Придумайте цепь постоянного тока, состоящую только из резисторов, удовлетворив следующим четырём требованиям: 1) Цепь должна иметь 4 клеммы — $A$, $B$, $A'$ и $B'$ — такие, что при разомкнутых $A'$ и $B'$ сопротивление между $A$ и $B$ равно $R_{A'B'}=8.0~\Omega$ и при разомкнутых $A$ и $B$ сопротивление между $A'$ и $B'$ тоже равно $R_{AB}=8.0~\Omega$. 2) Когда на концы $A$ и $B$ подано напряжение $V_{AB}=1.0~\text{В}$ ($+$ на $A$ и $-$ на $B$), напряжение между $A'$ и $B'$ равно $V^*_{A'B'}=0.1~\text{В}$ ($+$ на $A$ и $-$ на $B$), а когда на концы $A'$ и $B'$ подано напряжение $V_{A'B'}=1.0~\text{В}$, напряжение между $A'$ и $B'$ также равно $V^*_{AB}=0.1~\text{В}$. 1) Цепь должна иметь 4 клеммы — $A$, $B$, $A'$ и $B'$ — такие, что при разомкнутых $A'$ и $B'$ сопротивление между $A$ и $B$ равно $R_{A'B'}=8.0~\Omega$ и при разомкнутых $A$ и $B$ сопротивление между $A'$ и $B'$ тоже равно $R_{AB}=8.0~\Omega$. 2) Когда на концы $A$ и $B$ подано напряжение $V_{AB}=1.0~\text{В}$ ($+$ на $A$ и $-$ на $B$), напряжение между $A'$ и $B'$ равно $V^*_{A'B'}=0.1~\text{В}$ ($+$ на $A$ и $-$ на $B$), а когда на концы $A'$ и $B'$ подано напряжение $V_{A'B'}=1.0~\text{В}$, напряжение между $A'$ и $B'$ также равно $V^*_{AB}=0.1~\text{В}$. 1) Цепь должна иметь 4 клеммы — $A$, $B$, $A'$ и $B'$ — такие, что при разомкнутых $A'$ и $B'$ сопротивление между $A$ и $B$ равно $R_{A'B'}=8.0~\Omega$ и при разомкнутых $A$ и $B$ сопротивление между $A'$ и $B'$ тоже равно $R_{AB}=8.0~\Omega$. 2) Когда на концы $A$ и $B$ подано напряжение $V_{AB}=1.0~\text{В}$ ($+$ на $A$ и $-$ на $B$), напряжение между $A'$ и $B'$ равно $V^*_{A'B'}=0.1~\text{В}$ ($+$ на $A$ и $-$ на $B$), а когда на концы $A'$ и $B'$ подано напряжение $V_{A'B'}=1.0~\text{В}$, напряжение между $A'$ и $B'$ также равно $V^*_{AB}=0.1~\text{В}$. 1) Цепь должна иметь 4 клеммы — $A$, $B$, $A'$ и $B'$ — такие, что при разомкнутых $A'$ и $B'$ сопротивление между $A$ и $B$ равно $R_{A'B'}=8.0~\Omega$ и при разомкнутых $A$ и $B$ сопротивление между $A'$ и $B'$ тоже равно $R_{AB}=8.0~\Omega$. 2) Когда на концы $A$ и $B$ подано напряжение $V_{AB}=1.0~\text{В}$ ($+$ на $A$ и $-$ на $B$), напряжение между $A'$ и $B'$ равно $V^*_{A'B'}=0.1~\text{В}$ ($+$ на $A$ и $-$ на $B$), а когда на концы $A'$ и $B'$ подано напряжение $V_{A'B'}=1.0~\text{В}$, напряжение между $A'$ и $B'$ также равно $V^*_{AB}=0.1~\text{В}$. 1) Цепь должна иметь 4 клеммы — $A$, $B$, $A'$ и $B'$ — такие, что при разомкнутых $A'$ и $B'$ сопротивление между $A$ и $B$ равно $R_{A'B'}=8.0~\Omega$ и при разомкнутых $A$ и $B$ сопротивление между $A'$ и $B'$ тоже равно $R_{AB}=8.0~\Omega$. 2) Когда на концы $A$ и $B$ подано напряжение $V_{AB}=1.0~\text{В}$ ($+$ на $A$ и $-$ на $B$), напряжение между $A'$ и $B'$ равно $V^*_{A'B'}=0.1~\text{В}$ ($+$ на $A$ и $-$ на $B$), а когда на концы $A'$ и $B'$ подано напряжение $V_{A'B'}=1.0~\text{В}$, напряжение между $A'$ и $B'$ также равно $V^*_{AB}=0.1~\text{В}$. 3) Количество используемых резисторов должно быть как можно меньше. 1) Цепь должна иметь 4 клеммы — $A$, $B$, $A'$ и $B'$ — такие, что при разомкнутых $A'$ и $B'$ сопротивление между $A$ и $B$ равно $R_{A'B'}=8.0~\Omega$ и при разомкнутых $A$ и $B$ сопротивление между $A'$ и $B'$ тоже равно $R_{AB}=8.0~\Omega$. 2) Когда на концы $A$ и $B$ подано напряжение $V_{AB}=1.0~\text{В}$ ($+$ на $A$ и $-$ на $B$), напряжение между $A'$ и $B'$ равно $V^*_{A'B'}=0.1~\text{В}$ ($+$ на $A$ и $-$ на $B$), а когда на концы $A'$ и $B'$ подано напряжение $V_{A'B'}=1.0~\text{В}$, напряжение между $A'$ и $B'$ также равно $V^*_{AB}=0.1~\text{В}$. 3) Количество используемых резисторов должно быть как можно меньше. 1) Цепь должна иметь 4 клеммы — $A$, $B$, $A'$ и $B'$ — такие, что при разомкнутых $A'$ и $B'$ сопротивление между $A$ и $B$ равно $R_{A'B'}=8.0~\Omega$ и при разомкнутых $A$ и $B$ сопротивление между $A'$ и $B'$ тоже равно $R_{AB}=8.0~\Omega$. 2) Когда на концы $A$ и $B$ подано напряжение $V_{AB}=1.0~\text{В}$ ($+$ на $A$ и $-$ на $B$), напряжение между $A'$ и $B'$ равно $V^*_{A'B'}=0.1~\text{В}$ ($+$ на $A$ и $-$ на $B$), а когда на концы $A'$ и $B'$ подано напряжение $V_{A'B'}=1.0~\text{В}$, напряжение между $A'$ и $B'$ также равно $V^*_{AB}=0.1~\text{В}$. 3) Количество используемых резисторов должно быть как можно меньше. 1) Цепь должна иметь 4 клеммы — $A$, $B$, $A'$ и $B'$ — такие, что при разомкнутых $A'$ и $B'$ сопротивление между $A$ и $B$ равно $R_{A'B'}=8.0~\Omega$ и при разомкнутых $A$ и $B$ сопротивление между $A'$ и $B'$ тоже равно $R_{AB}=8.0~\Omega$. 2) Когда на концы $A$ и $B$ подано напряжение $V_{AB}=1.0~\text{В}$ ($+$ на $A$ и $-$ на $B$), напряжение между $A'$ и $B'$ равно $V^*_{A'B'}=0.1~\text{В}$ ($+$ на $A$ и $-$ на $B$), а когда на концы $A'$ и $B'$ подано напряжение $V_{A'B'}=1.0~\text{В}$, напряжение между $A'$ и $B'$ также равно $V^*_{AB}=0.1~\text{В}$. 3) Количество используемых резисторов должно быть как можно меньше. 1) Цепь должна иметь 4 клеммы — $A$, $B$, $A'$ и $B'$ — такие, что при разомкнутых $A'$ и $B'$ сопротивление между $A$ и $B$ равно $R_{A'B'}=8.0~\Omega$ и при разомкнутых $A$ и $B$ сопротивление между $A'$ и $B'$ тоже равно $R_{AB}=8.0~\Omega$. 2) Когда на концы $A$ и $B$ подано напряжение $V_{AB}=1.0~\text{В}$ ($+$ на $A$ и $-$ на $B$), напряжение между $A'$ и $B'$ равно $V^*_{A'B'}=0.1~\text{В}$ ($+$ на $A$ и $-$ на $B$), а когда на концы $A'$ и $B'$ подано напряжение $V_{A'B'}=1.0~\text{В}$, напряжение между $A'$ и $B'$ также равно $V^*_{AB}=0.1~\text{В}$. 3) Количество используемых резисторов должно быть как можно меньше. 4) Необходимо придумать два типа такой схемы. 1) Цепь должна иметь 4 клеммы — $A$, $B$, $A'$ и $B'$ — такие, что при разомкнутых $A'$ и $B'$ сопротивление между $A$ и $B$ равно $R_{A'B'}=8.0~\Omega$ и при разомкнутых $A$ и $B$ сопротивление между $A'$ и $B'$ тоже равно $R_{AB}=8.0~\Omega$. 2) Когда на концы $A$ и $B$ подано напряжение $V_{AB}=1.0~\text{В}$ ($+$ на $A$ и $-$ на $B$), напряжение между $A'$ и $B'$ равно $V^*_{A'B'}=0.1~\text{В}$ ($+$ на $A$ и $-$ на $B$), а когда на концы $A'$ и $B'$ подано напряжение $V_{A'B'}=1.0~\text{В}$, напряжение между $A'$ и $B'$ также равно $V^*_{AB}=0.1~\text{В}$. 3) Количество используемых резисторов должно быть как можно меньше. 4) Необходимо придумать два типа такой схемы. 1) Цепь должна иметь 4 клеммы — $A$, $B$, $A'$ и $B'$ — такие, что при разомкнутых $A'$ и $B'$ сопротивление между $A$ и $B$ равно $R_{A'B'}=8.0~\Omega$ и при разомкнутых $A$ и $B$ сопротивление между $A'$ и $B'$ тоже равно $R_{AB}=8.0~\Omega$. 2) Когда на концы $A$ и $B$ подано напряжение $V_{AB}=1.0~\text{В}$ ($+$ на $A$ и $-$ на $B$), напряжение между $A'$ и $B'$ равно $V^*_{A'B'}=0.1~\text{В}$ ($+$ на $A$ и $-$ на $B$), а когда на концы $A'$ и $B'$ подано напряжение $V_{A'B'}=1.0~\text{В}$, напряжение между $A'$ и $B'$ также равно $V^*_{AB}=0.1~\text{В}$. 3) Количество используемых резисторов должно быть как можно меньше. 4) Необходимо придумать два типа такой схемы. 1) Цепь должна иметь 4 клеммы — $A$, $B$, $A'$ и $B'$ — такие, что при разомкнутых $A'$ и $B'$ сопротивление между $A$ и $B$ равно $R_{A'B'}=8.0~\Omega$ и при разомкнутых $A$ и $B$ сопротивление между $A'$ и $B'$ тоже равно $R_{AB}=8.0~\Omega$. 2) Когда на концы $A$ и $B$ подано напряжение $V_{AB}=1.0~\text{В}$ ($+$ на $A$ и $-$ на $B$), напряжение между $A'$ и $B'$ равно $V^*_{A'B'}=0.1~\text{В}$ ($+$ на $A$ и $-$ на $B$), а когда на концы $A'$ и $B'$ подано напряжение $V_{A'B'}=1.0~\text{В}$, напряжение между $A'$ и $B'$ также равно $V^*_{AB}=0.1~\text{В}$. 3) Количество используемых резисторов должно быть как можно меньше. 4) Необходимо придумать два типа такой схемы. 1) Цепь должна иметь 4 клеммы — $A$, $B$, $A'$ и $B'$ — такие, что при разомкнутых $A'$ и $B'$ сопротивление между $A$ и $B$ равно $R_{A'B'}=8.0~\Omega$ и при разомкнутых $A$ и $B$ сопротивление между $A'$ и $B'$ тоже равно $R_{AB}=8.0~\Omega$. 2) Когда на концы $A$ и $B$ подано напряжение $V_{AB}=1.0~\text{В}$ ($+$ на $A$ и $-$ на $B$), напряжение между $A'$ и $B'$ равно $V^*_{A'B'}=0.1~\text{В}$ ($+$ на $A$ и $-$ на $B$), а когда на концы $A'$ и $B'$ подано напряжение $V_{A'B'}=1.0~\text{В}$, напряжение между $A'$ и $B'$ также равно $V^*_{AB}=0.1~\text{В}$. 3) Количество используемых резисторов должно быть как можно меньше. 4) Необходимо придумать два типа такой схемы. 1) Цепь должна иметь 4 клеммы — $A$, $B$, $A'$ и $B'$ — такие, что при разомкнутых $A'$ и $B'$ сопротивление между $A$ и $B$ равно $R_{A'B'}=8.0~\Omega$ и при разомкнутых $A$ и $B$ сопротивление между $A'$ и $B'$ тоже равно $R_{AB}=8.0~\Omega$. 2) Когда на концы $A$ и $B$ подано напряжение $V_{AB}=1.0~\text{В}$ ($+$ на $A$ и $-$ на $B$), напряжение между $A'$ и $B'$ равно $V^*_{A'B'}=0.1~\text{В}$ ($+$ на $A$ и $-$ на $B$), а когда на концы $A'$ и $B'$ подано напряжение $V_{A'B'}=1.0~\text{В}$, напряжение между $A'$ и $B'$ также равно $V^*_{AB}=0.1~\text{В}$. 3) Количество используемых резисторов должно быть как можно меньше. 4) Необходимо придумать два типа такой схемы. 1) Цепь должна иметь 4 клеммы — $A$, $B$, $A'$ и $B'$ — такие, что при разомкнутых $A'$ и $B'$ сопротивление между $A$ и $B$ равно $R_{A'B'}=8.0~\Omega$ и при разомкнутых $A$ и $B$ сопротивление между $A'$ и $B'$ тоже равно $R_{AB}=8.0~\Omega$. 2) Когда на концы $A$ и $B$ подано напряжение $V_{AB}=1.0~\text{В}$ ($+$ на $A$ и $-$ на $B$), напряжение между $A'$ и $B'$ равно $V^*_{A'B'}=0.1~\text{В}$ ($+$ на $A$ и $-$ на $B$), а когда на концы $A'$ и $B'$ подано напряжение $V_{A'B'}=1.0~\text{В}$, напряжение между $A'$ и $B'$ также равно $V^*_{AB}=0.1~\text{В}$. 3) Количество используемых резисторов должно быть как можно меньше. 4) Необходимо придумать два типа такой схемы.
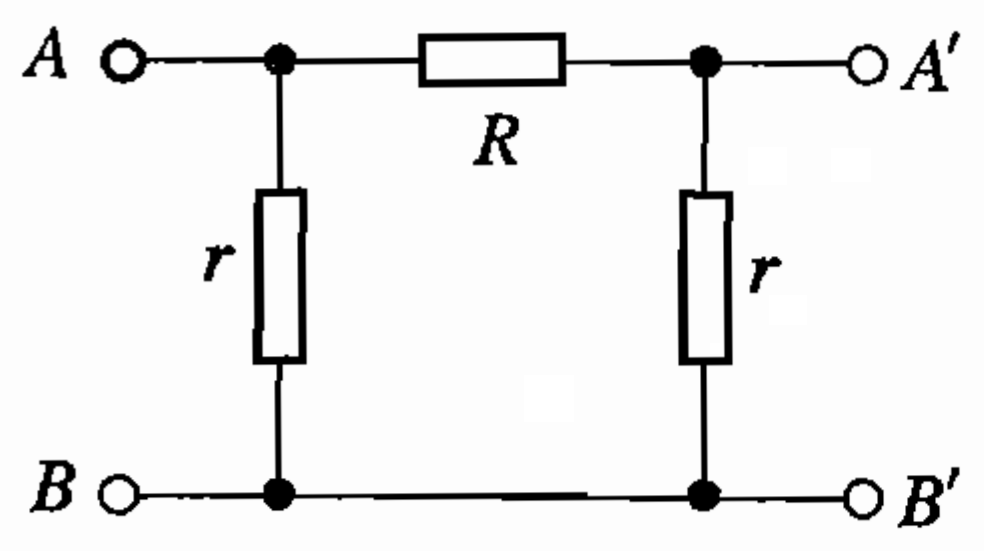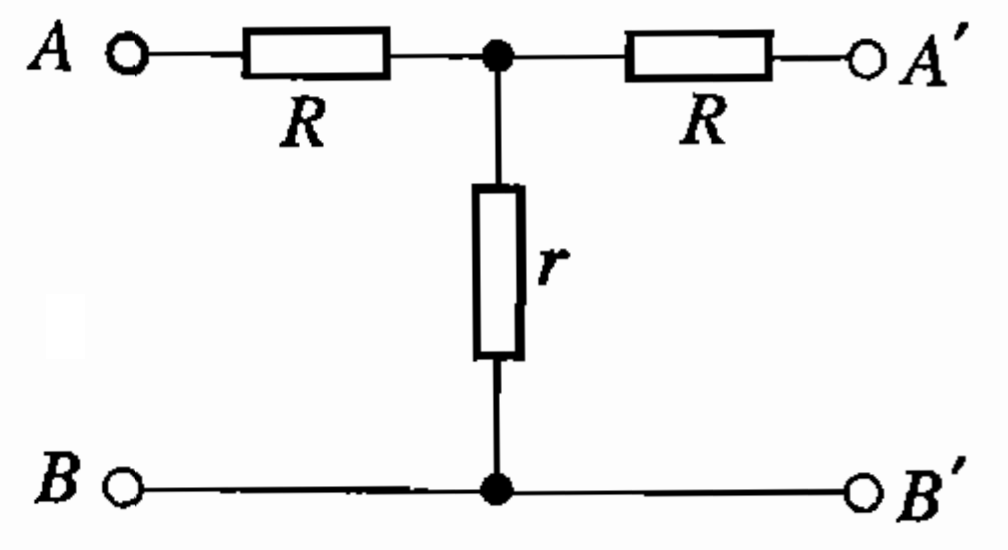

Темы:
T, Цепи, Китайские, Цепь с резистором